Question: At first I have to that I read a lot of tutorials and still I don't know what am I doing wrong...
I would like to use 4 divs inline. In those divs I would like to put: text, image, text, text. And I would like the middle text to set automatically to the maximum width.
I wrote a simple code, just to show my problem:
'''
<div>
<div style="float: right; width: 100px; background-color: red">right</div>
<div style="margin-right: 100px; background-color: blue">
<div style="width: 100px; background-color: green">left</div>
<div style="width: 100px; margin-left: 100px; background-color: pink">
<img src="../zdjecia_przedmiotow/1_small.jpg" />
</div>
<div style="margin-left: 200px; background-color: green">center</div>
</div>
</div>
'''
And it looks like this:

I would like to do it using divs!
what am I missing?
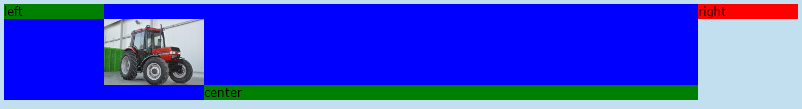
Answer: First you need to float those divs inside so they align next to each other. Then you can use 'calc()' to make the last container take the rest of the width;
<URL>
You can use 'display: table' on the parent and set the children to 'display: table-cell' like so:
<URL>
Also I restructured this a bit since there was some unnecessary elements/styles in there:
'''
<div class="wrapper">
<div class="box box1">left</div>
<div class="box box2">
<img src="../zdjecia_przedmiotow/1_small.jpg" />
</div>
<div class="box box3">center</div>
<div class="box box4">right</div>
</div>
'''
'''
.wrapper{
overflow:hidden;
width:100%;
}
.box{
float: left;
}
.box1{
width: 100px;
background-color: green;
}
.box2{
width: 100px;
background-color: pink;
}
.box3{
background-color: green;
width:calc(100% - 300px);
}
.box4{
width:100px;
background-color: blue;
}
'''
<URL>